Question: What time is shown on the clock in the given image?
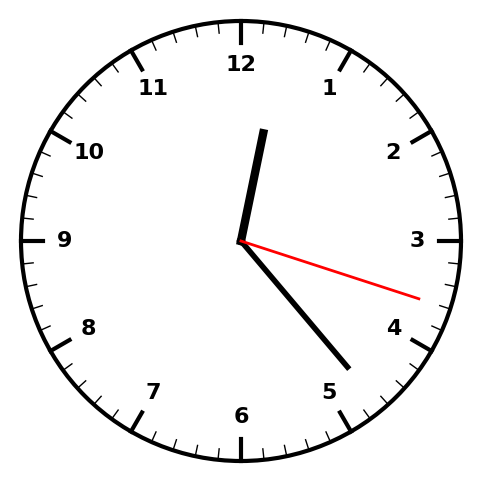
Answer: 12:23:18